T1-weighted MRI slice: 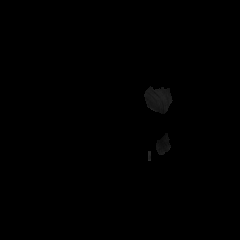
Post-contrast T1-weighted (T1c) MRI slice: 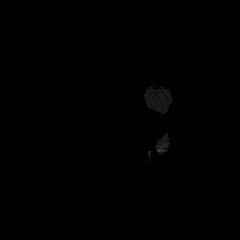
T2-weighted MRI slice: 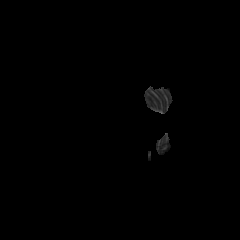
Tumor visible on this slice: no